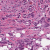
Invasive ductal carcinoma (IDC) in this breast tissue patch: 1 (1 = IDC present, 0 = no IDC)